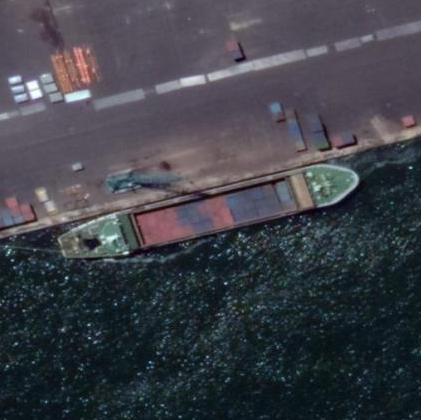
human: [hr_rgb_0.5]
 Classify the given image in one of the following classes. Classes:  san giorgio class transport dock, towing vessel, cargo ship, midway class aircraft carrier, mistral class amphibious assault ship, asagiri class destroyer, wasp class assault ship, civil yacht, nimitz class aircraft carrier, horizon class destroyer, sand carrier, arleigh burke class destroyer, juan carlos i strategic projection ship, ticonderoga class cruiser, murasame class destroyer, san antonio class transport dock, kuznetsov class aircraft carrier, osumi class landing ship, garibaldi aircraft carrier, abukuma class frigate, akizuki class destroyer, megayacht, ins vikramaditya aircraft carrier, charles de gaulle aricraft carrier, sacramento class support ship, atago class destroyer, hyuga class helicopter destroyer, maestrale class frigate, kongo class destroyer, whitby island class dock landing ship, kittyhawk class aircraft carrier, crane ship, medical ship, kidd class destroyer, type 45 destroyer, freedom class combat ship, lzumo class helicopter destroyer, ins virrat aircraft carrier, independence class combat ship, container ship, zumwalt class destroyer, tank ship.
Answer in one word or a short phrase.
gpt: Container ship